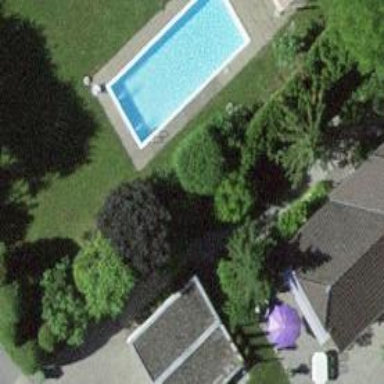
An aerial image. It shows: Swimming pool located in leisure land.